Question: I am returning from my django code JSON and it looks like this:
my django code:
'''
objs = AccessInfo.objects.filter(~Q(weblink=''))
return HttpResponse(serializers.serialize('json', objs), mimetype="application/json")
'''
what I get in frontend is:

I want to be able to iterate over those JSON objects in frontend with javascript and show each 'fields' value in some html.
If I 'alert(data)', I am getting '[ Object, Object ]'.
I tried '$.parseJSON(data)', but i am getting:
'''
SyntaxError: JSON.parse: unexpected character at line 1 column 2 of the JSON data
'''
how can I do it?
:
my js is receiving the data like this:
'''
$.ajax({
url: '/get_book_access_downloads/',
type: 'get',
data: {bookid:bookid},
dataType: 'json'
}).done(function(data){
// to do
});
'''
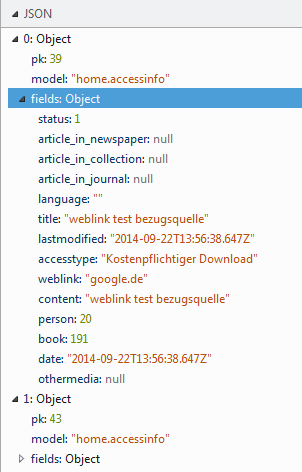
Answer: Your data is . You have a list of JavaScript objects, there is no need to parse it again.
You used jQuery to load the data, and jQuery when you use 'dataType: 'json'' on the '$.ajax()' call; had you omitted that argument, jQuery would have auto-detected JSON responses by their mime type anyway and decoded for you then too.
See the <URL> for the 'dataType' option:
> The type of data that you're expecting back from the server. If none is specified, jQuery will try to infer it based on the MIME type of the response (an XML MIME type will yield XML, in 1.4 JSON will yield a JavaScript object, in 1.4 script will execute the script, and anything else will be returned as a string).[...]"json": Evaluates the response as JSON and returns a JavaScript object.
You have a list of 2 results; each result is a JavaScript object with the keys 'pk', 'model' and 'fields', and the 'fields' value is another object with each of your model fields.